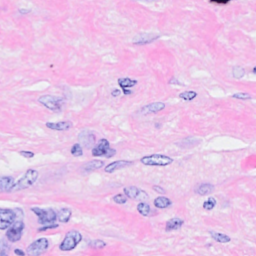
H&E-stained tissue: Breast